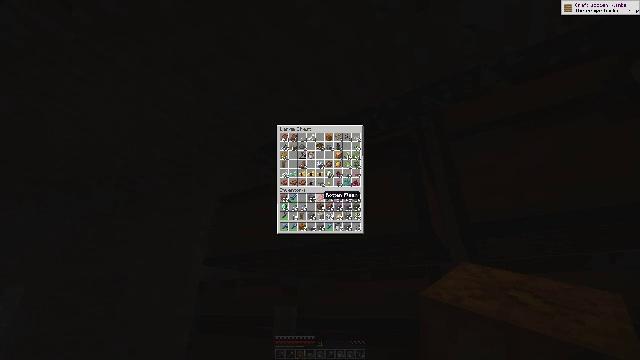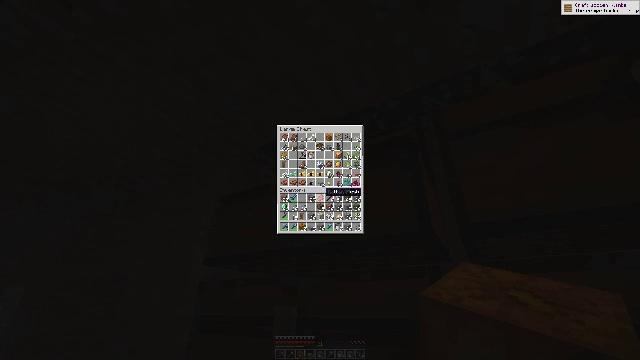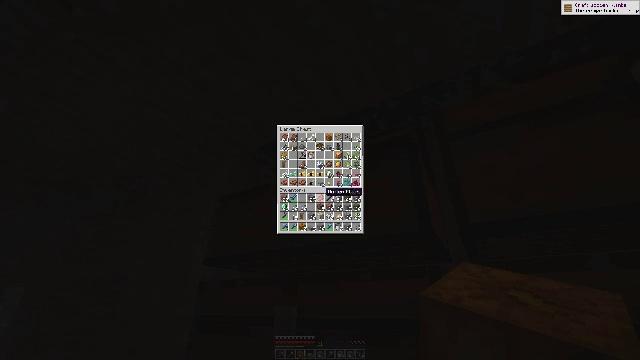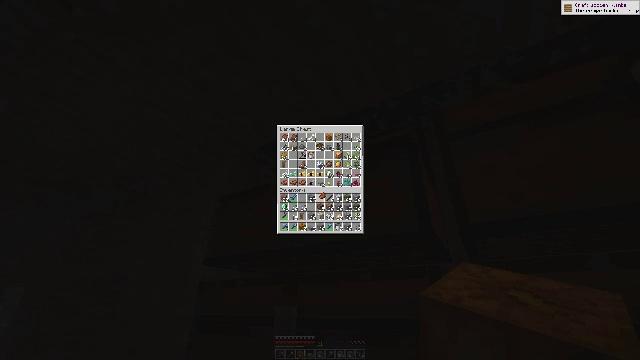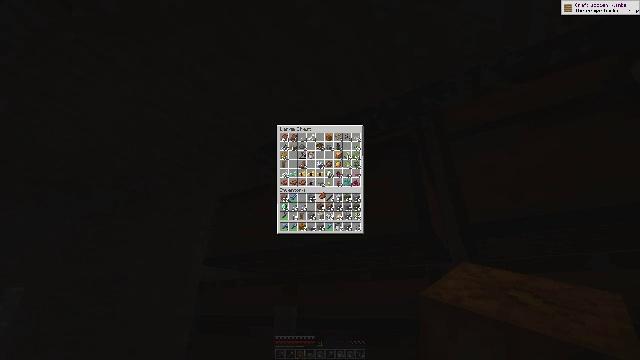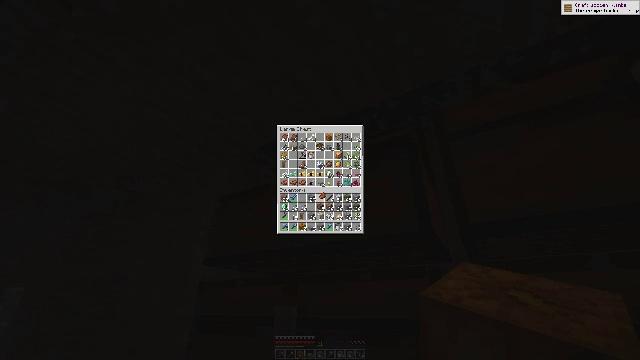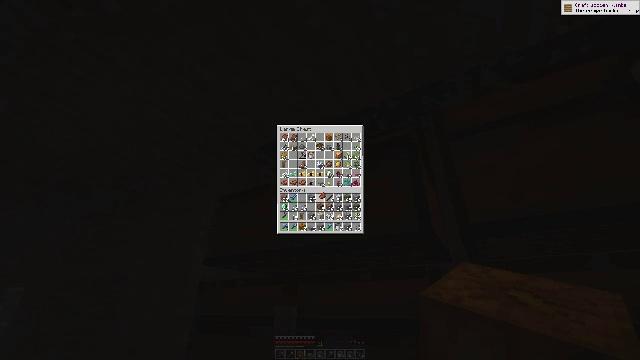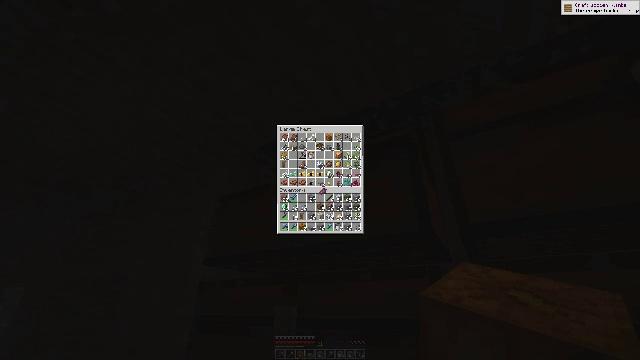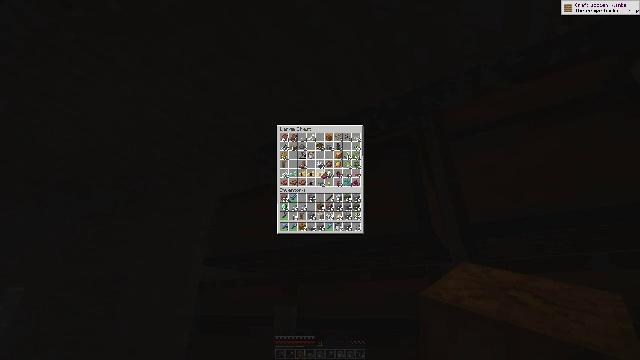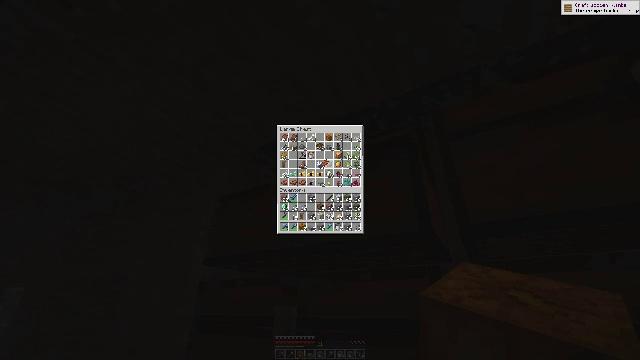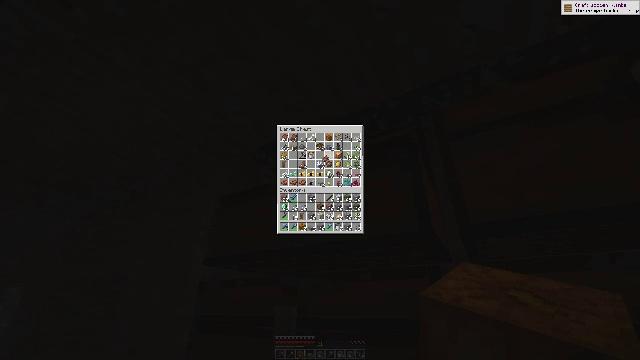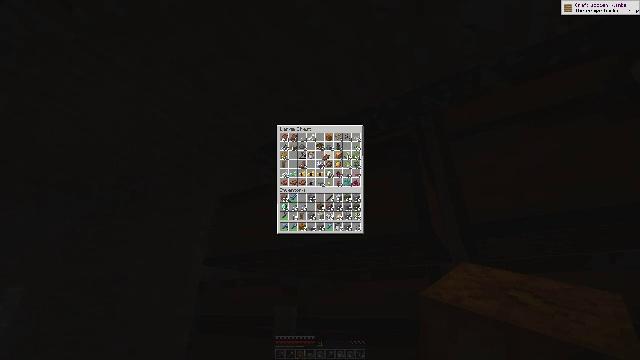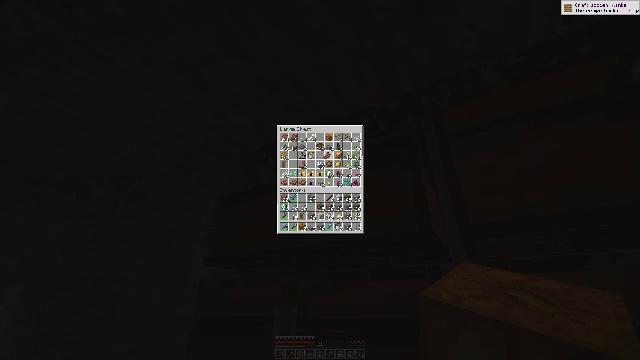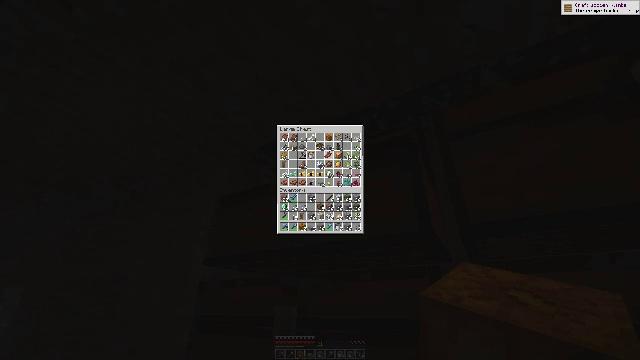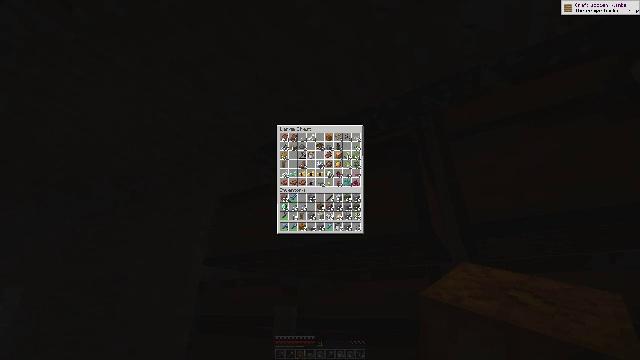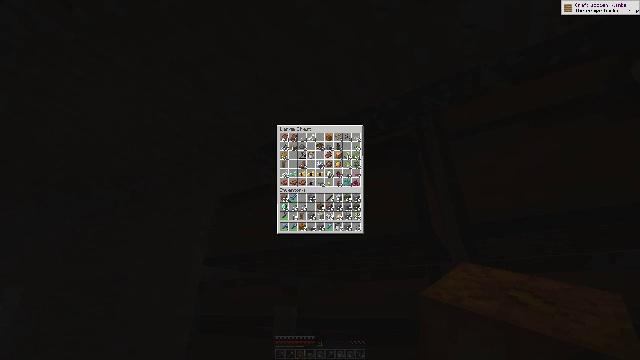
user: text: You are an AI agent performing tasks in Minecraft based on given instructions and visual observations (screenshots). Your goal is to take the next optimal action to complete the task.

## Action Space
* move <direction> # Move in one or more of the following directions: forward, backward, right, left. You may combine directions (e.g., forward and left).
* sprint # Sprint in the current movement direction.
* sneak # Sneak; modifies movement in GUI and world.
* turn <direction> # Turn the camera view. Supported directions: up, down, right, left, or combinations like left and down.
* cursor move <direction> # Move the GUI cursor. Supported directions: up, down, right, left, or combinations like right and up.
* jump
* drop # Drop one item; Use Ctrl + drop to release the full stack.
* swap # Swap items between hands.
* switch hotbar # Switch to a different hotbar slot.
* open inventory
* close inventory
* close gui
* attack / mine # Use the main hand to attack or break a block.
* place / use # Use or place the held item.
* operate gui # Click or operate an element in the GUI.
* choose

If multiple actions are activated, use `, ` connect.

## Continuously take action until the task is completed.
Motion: motion action
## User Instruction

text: Mine the composter block.
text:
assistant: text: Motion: no_op
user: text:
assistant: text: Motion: no_op
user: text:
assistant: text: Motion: attack / mine
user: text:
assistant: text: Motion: attack / mine
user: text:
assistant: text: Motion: attack / mine
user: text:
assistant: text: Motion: no_op
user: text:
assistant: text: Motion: turn up
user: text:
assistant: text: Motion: turn up
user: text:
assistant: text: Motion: turn up
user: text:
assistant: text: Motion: turn up
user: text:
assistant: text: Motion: no_op
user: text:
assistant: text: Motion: no_op
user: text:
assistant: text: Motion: no_op
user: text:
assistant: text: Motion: no_op
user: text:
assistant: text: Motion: attack / mine
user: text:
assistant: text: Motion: attack / mine
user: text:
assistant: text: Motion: attack / mine
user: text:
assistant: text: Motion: no_op
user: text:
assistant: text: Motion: no_op
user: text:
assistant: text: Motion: no_op
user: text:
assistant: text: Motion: no_op
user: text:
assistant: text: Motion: no_op
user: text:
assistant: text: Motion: no_op
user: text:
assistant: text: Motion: no_op
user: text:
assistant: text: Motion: no_op
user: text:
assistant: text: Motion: no_op
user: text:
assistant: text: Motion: no_op
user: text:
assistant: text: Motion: no_op
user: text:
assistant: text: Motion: attack / mine
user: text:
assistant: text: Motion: attack / mine